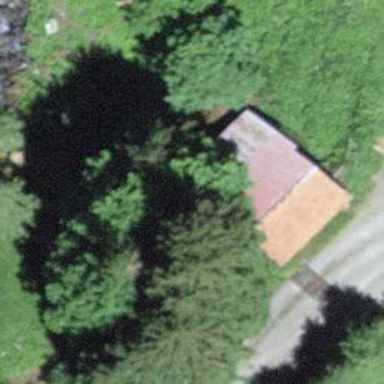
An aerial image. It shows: Barn.